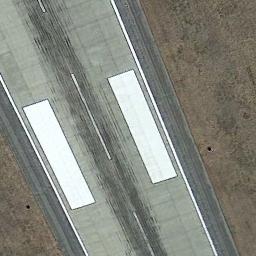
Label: runway